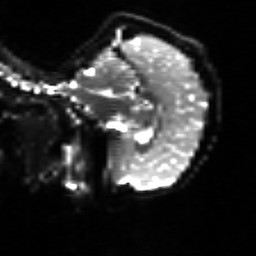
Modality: sbref
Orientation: sagittal
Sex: female
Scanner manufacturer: siemens
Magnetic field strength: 3 T
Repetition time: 5 s
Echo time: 0.071 s